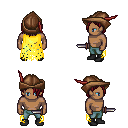
a pixel art fantasy rpg character, male body template, human, dark skin, yellow tattered cape, teal pants, brunette bangs hairstyle, leather cap, black shoes, dagger, four views (front, back, left, right), 2x2 character sprite sheet, small pixel art, hard edges, no anti-aliasing